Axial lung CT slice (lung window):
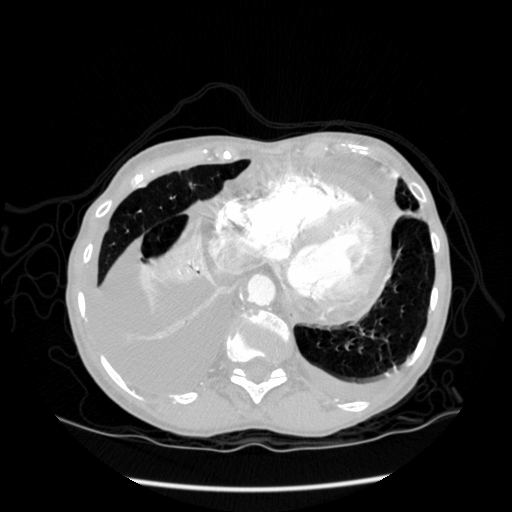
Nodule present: no